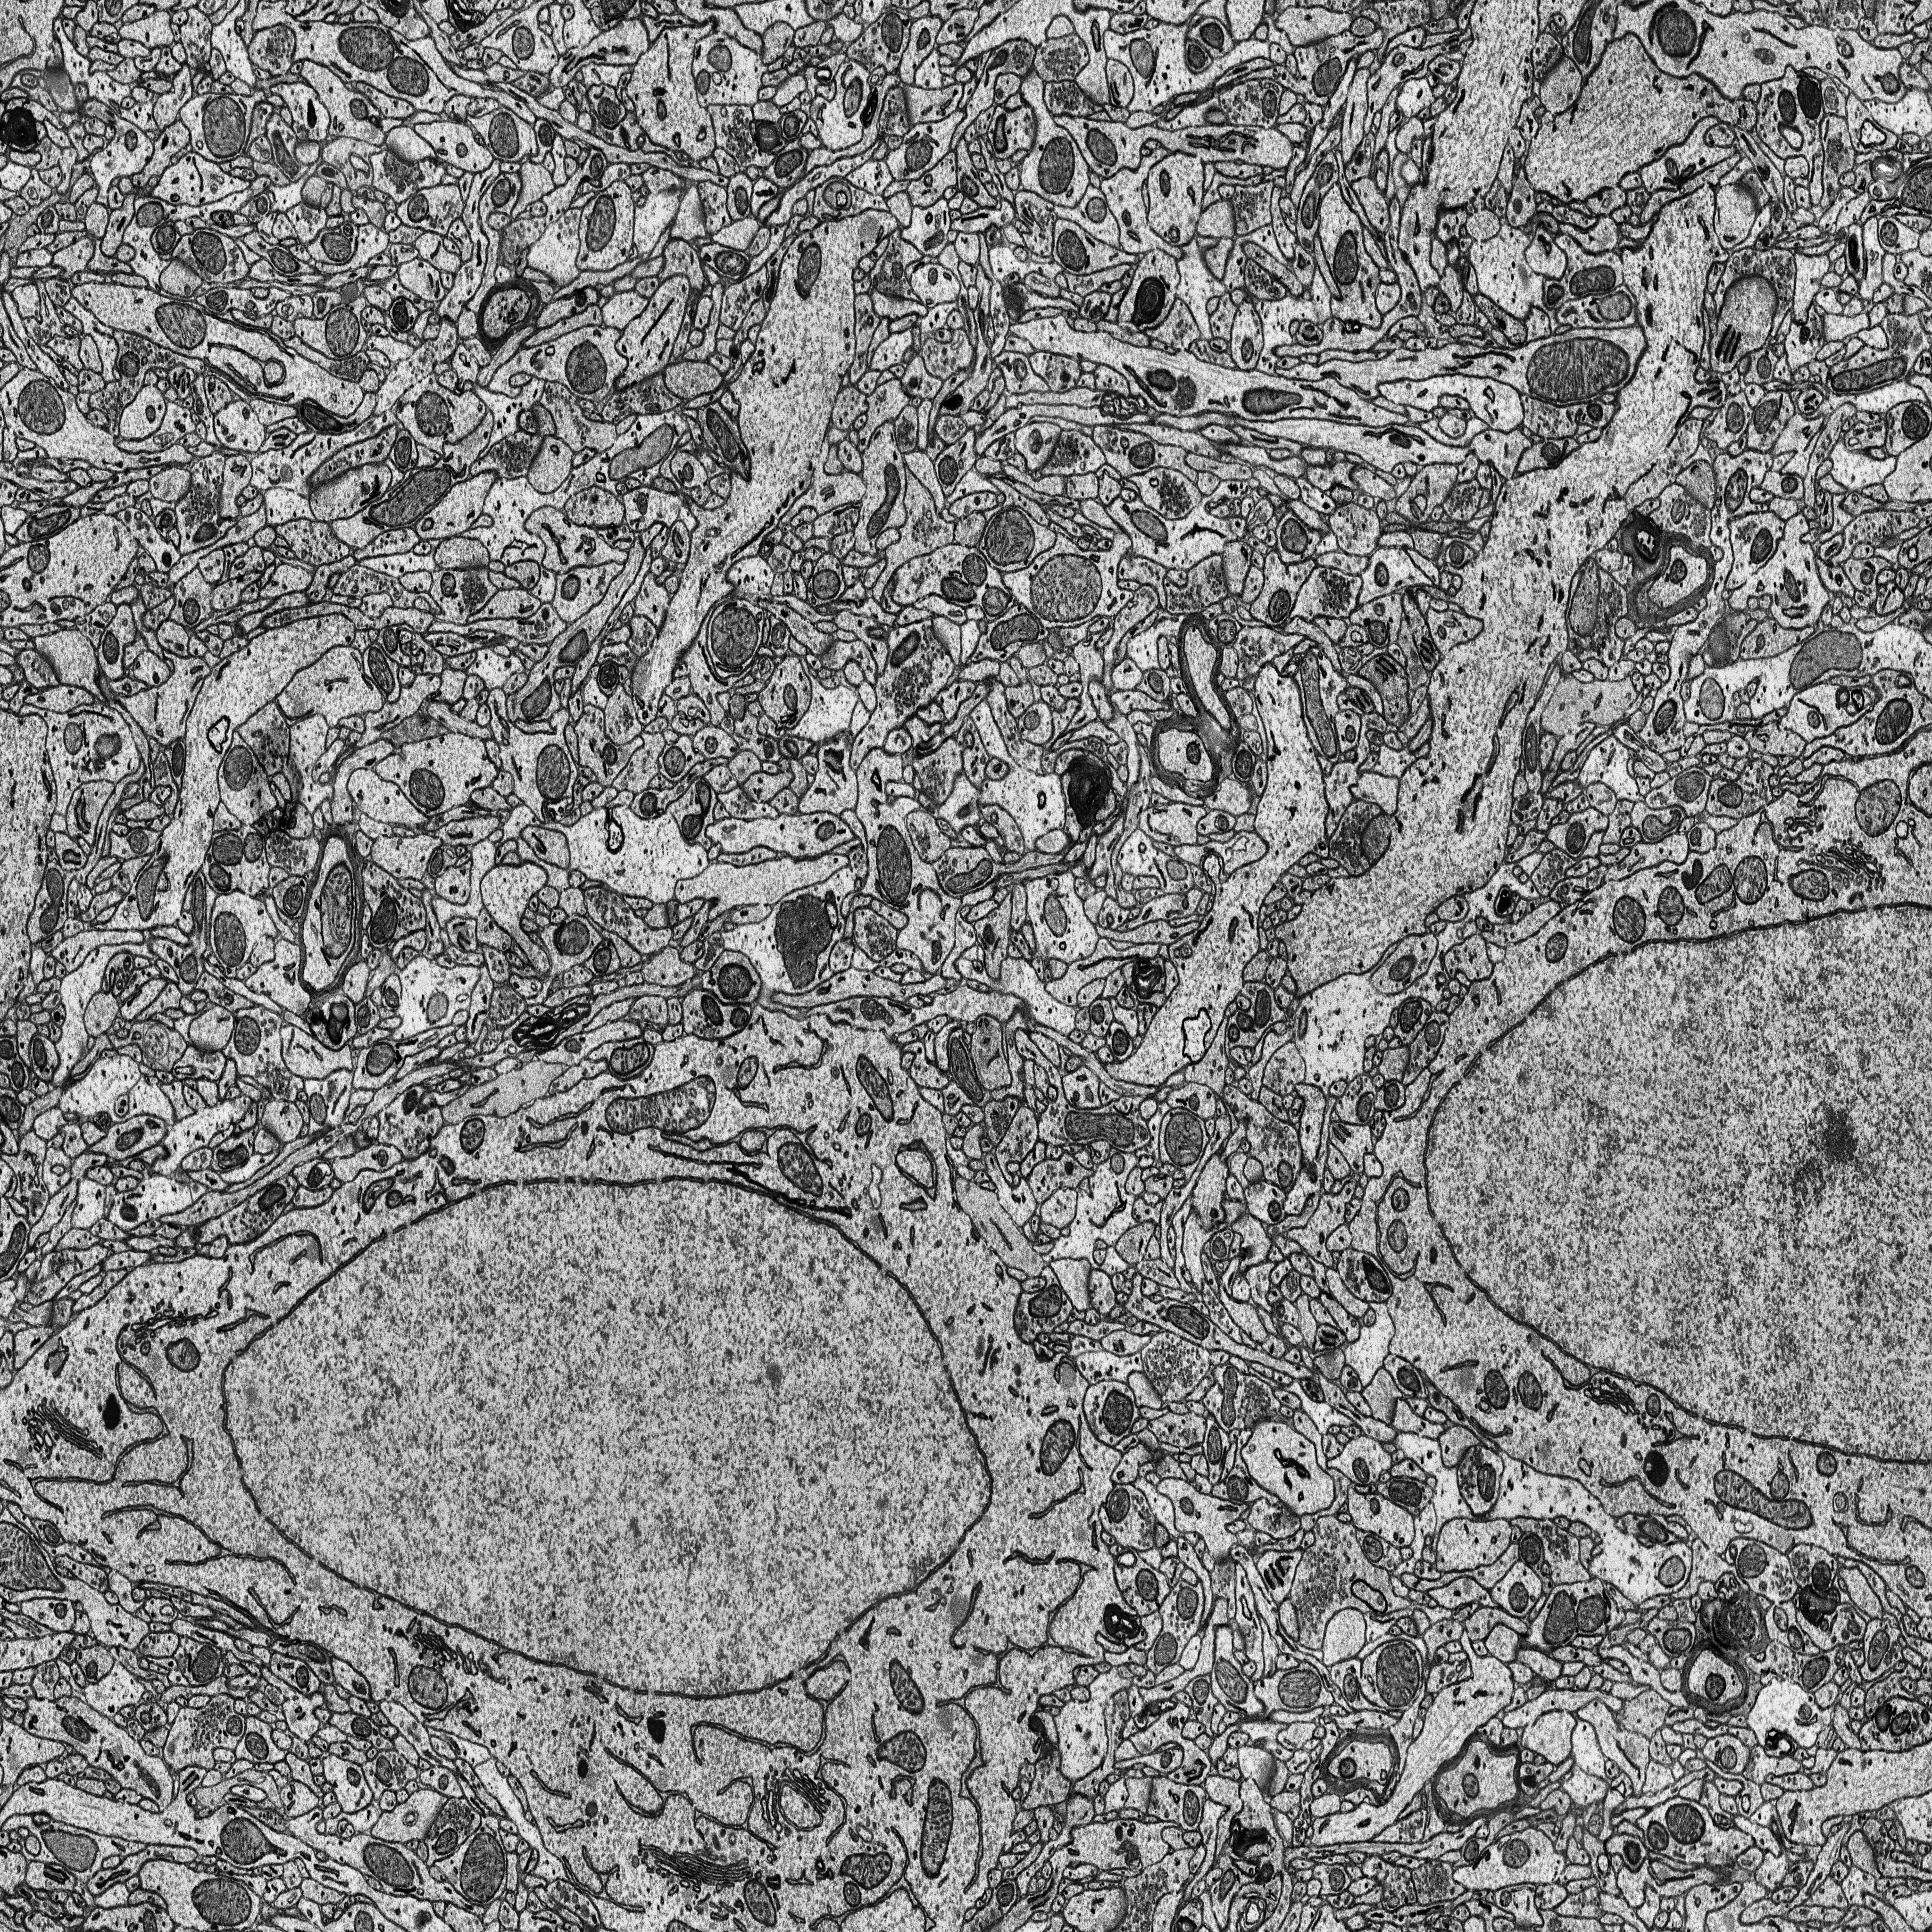
Electron microscopy slice of rat cortex tissue
Slice depth (z): 281
Mitochondria instances in slice: 364